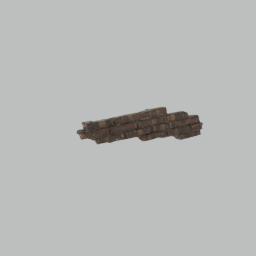
Label: architecture